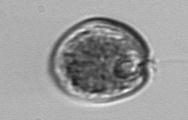
Label: Prorocentrum